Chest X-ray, PA view. Patient: 62 years old, sex M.
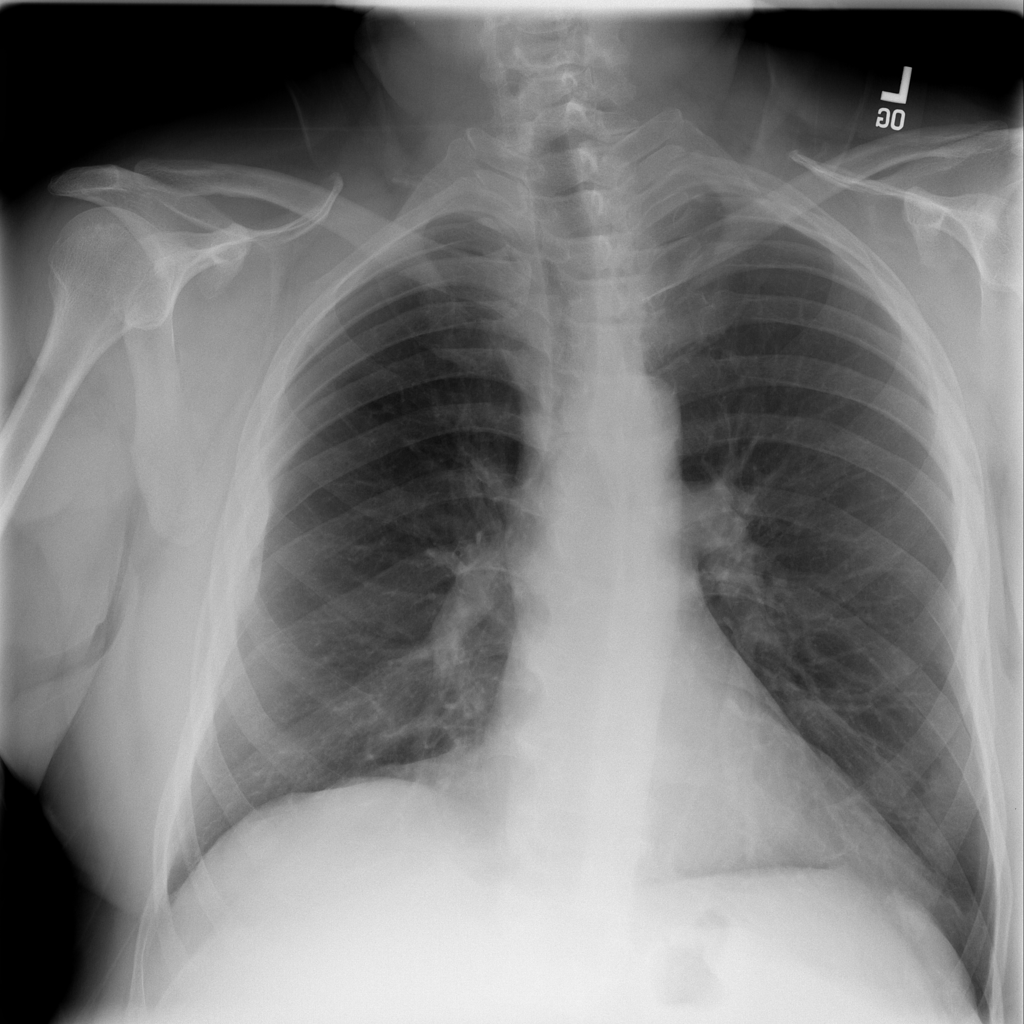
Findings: Pleural_Thickening